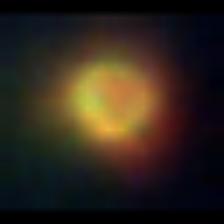
Taxon: NanoPlankton
Group: Other